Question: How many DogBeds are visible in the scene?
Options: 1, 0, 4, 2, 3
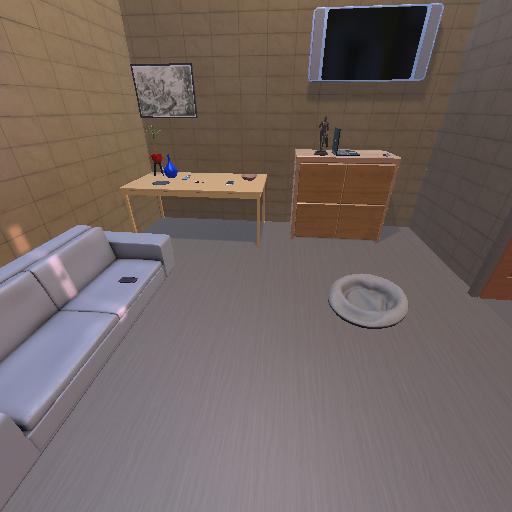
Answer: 1